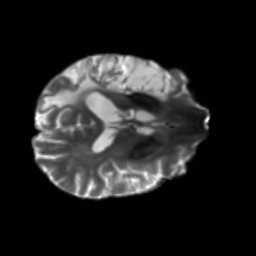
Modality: T2w
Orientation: axial
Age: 56
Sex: male
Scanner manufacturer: siemens
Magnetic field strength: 3 T
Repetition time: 5.25 s
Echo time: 0.08 s